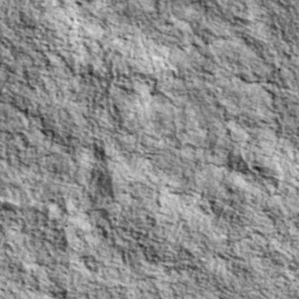
Label: non_frost